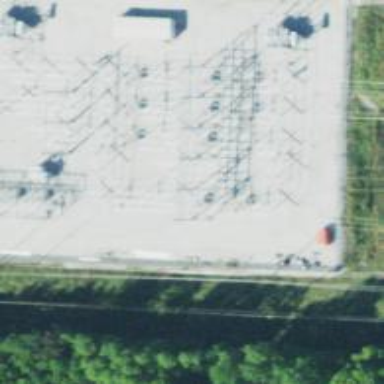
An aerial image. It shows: Switch used for power control.